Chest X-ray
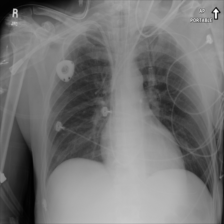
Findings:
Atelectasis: negative
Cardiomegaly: negative
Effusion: negative
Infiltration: negative
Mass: negative
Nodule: negative
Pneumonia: negative
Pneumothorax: negative
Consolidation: negative
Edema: negative
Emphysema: negative
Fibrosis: negative
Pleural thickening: negative
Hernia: negative